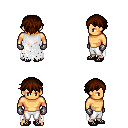
a pixel art fantasy rpg character, male body template, human, tanned skin, white tattered cape, white pants, brown short bangs hairstyle, metal gloves, ghillies, four views (front, back, left, right), 2x2 character sprite sheet, small pixel art, hard edges, no anti-aliasing